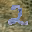
Label: 2